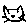
Label: cat